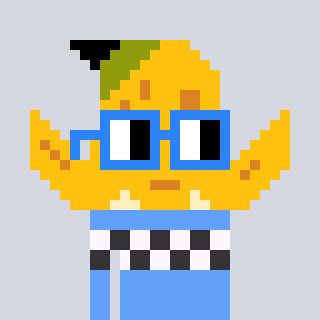
a pixel art character with square blue glasses, a banana-shaped head and a blue-colored body on a cool background